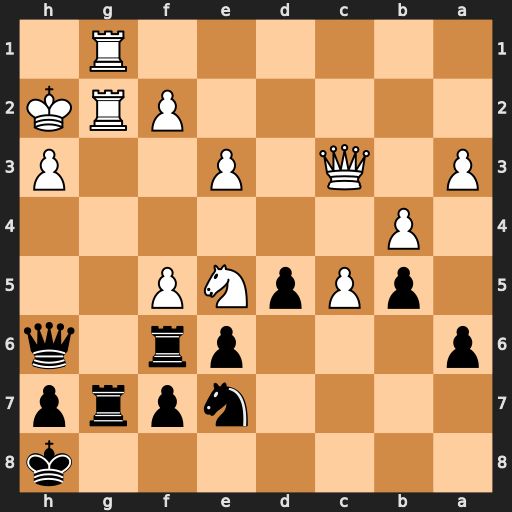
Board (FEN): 7k/4nprp/p3pr1q/1pPpNP2/1P6/P1Q1P2P/5PRK/6R1
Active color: b
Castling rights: -
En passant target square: -
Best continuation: Qxh3+ Kxh3 Rh6#